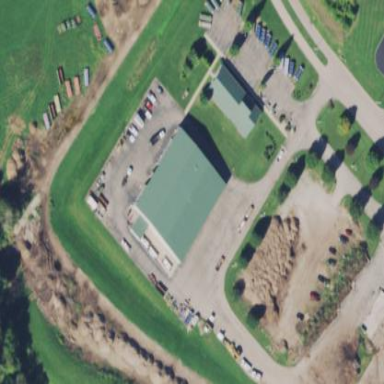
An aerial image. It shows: Recycling center.